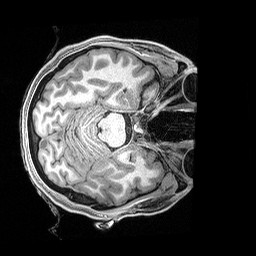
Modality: T1w
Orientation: axial
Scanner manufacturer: siemens
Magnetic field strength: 3 T
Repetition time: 2.4 s
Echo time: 0.00122 s